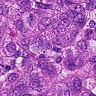
Metastatic tissue present: yes